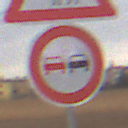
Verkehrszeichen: Ueberholverbot
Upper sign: ViehtriebRechts
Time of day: Midday
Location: Outdoor (RoadRail)
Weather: Overcast
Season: NotSpecified
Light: Natural